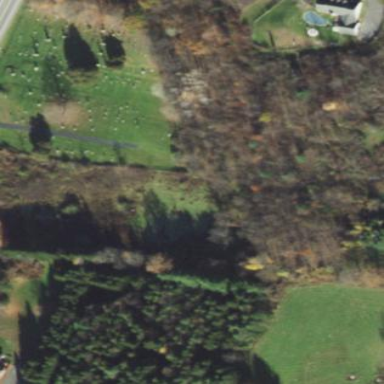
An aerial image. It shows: Cemetery.